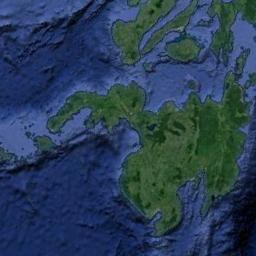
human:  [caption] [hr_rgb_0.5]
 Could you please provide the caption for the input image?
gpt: Some islands of different sizes have dense vegetation and some ups and downs are on the ocean floor .

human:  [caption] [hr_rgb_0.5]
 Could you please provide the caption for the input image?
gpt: There are some islands of different shapes and sizes .

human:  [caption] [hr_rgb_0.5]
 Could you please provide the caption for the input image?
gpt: The island looks desolate .

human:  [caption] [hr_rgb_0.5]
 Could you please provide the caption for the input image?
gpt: The irregular green island is surrounded by blue sea water with mountains with green vegetation and small islands next to it .

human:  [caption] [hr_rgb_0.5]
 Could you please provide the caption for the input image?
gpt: There are some green islands on a blue sea .